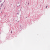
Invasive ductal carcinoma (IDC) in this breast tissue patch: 0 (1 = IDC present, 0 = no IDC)